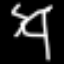
Label: squiggle